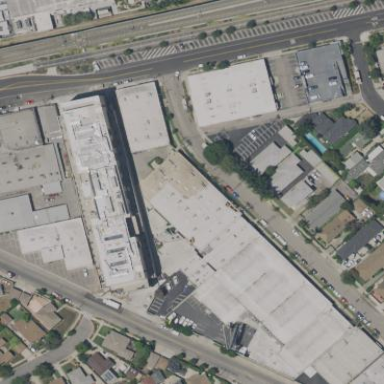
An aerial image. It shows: Commercial building.